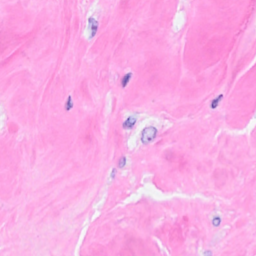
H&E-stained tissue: Breast